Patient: sex M, age 54
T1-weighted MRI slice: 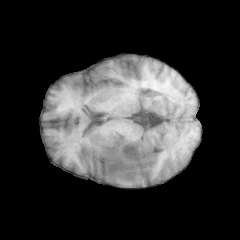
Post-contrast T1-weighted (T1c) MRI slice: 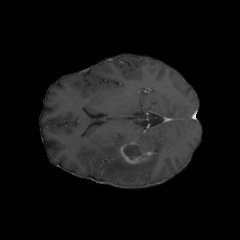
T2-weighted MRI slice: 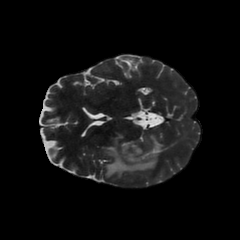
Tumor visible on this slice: yes
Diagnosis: Glioblastoma, IDH-wildtype
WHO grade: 4